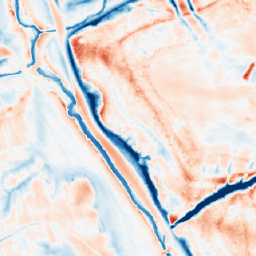
Category: edge_preserving
Decomposition family: guided
Decomposition parameters: radius: 8
eps: 0.01
Upsampling method: area
Upsampling parameters: scale: 2
Upsampling scale: 2